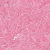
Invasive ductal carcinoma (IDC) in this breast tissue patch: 0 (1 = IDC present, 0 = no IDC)